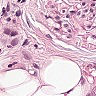
Metastatic tissue present: yes